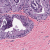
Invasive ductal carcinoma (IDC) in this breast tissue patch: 0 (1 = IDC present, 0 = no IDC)